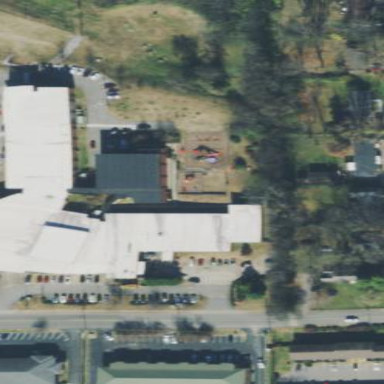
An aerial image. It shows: School.